Question: I am using a Windows 7 64-bit computer on a VPN to access a repository. The majority of the time, I am able to access the repo and update/commit code. However, intermittently, when I attempt to commit or update I receive the error message:

In order to allow my self to update/commit anything, I have to go into and disable/re-enable the Local Area Connection. After the connection to the internet is restored, I am able to update/commit.
Even though I cannot access the repo, I still have internet access and can access the repository using the URL in my browser. It asks me for my credentials and then displays all of the files within the repository. I'm not sure if that means that it is an authorization problem and it can't verify my computer when updating/committing to the repository. However, this connection problem also affects my ability to connect to our database using SQL Server Management Studio.
I am unsure if this is a VPN problem or a credentials issue, or either. Has anyone had similar issues before?
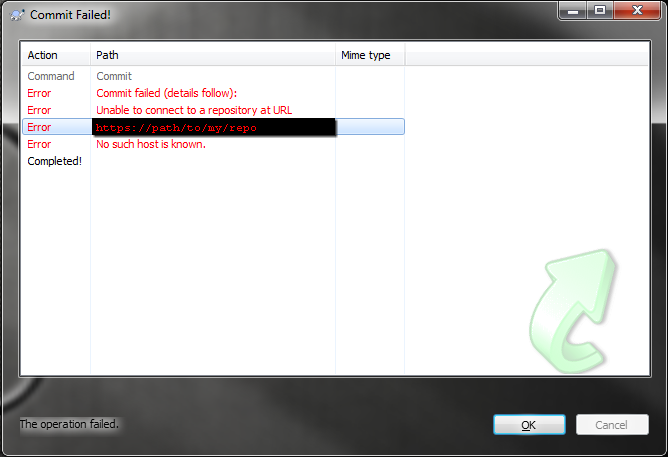
Answer: > However, this connection problem also affects my ability to connect to
our database using SQL Server Management Studio.
This, and the fact that it work after you reset your networking, cleanly indicates that it's a networking problem (VPN probably). If VPN disconnects are not a problem, try just using IP addresses instead of DNS names when connecting to SVN and SQL.